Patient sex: M
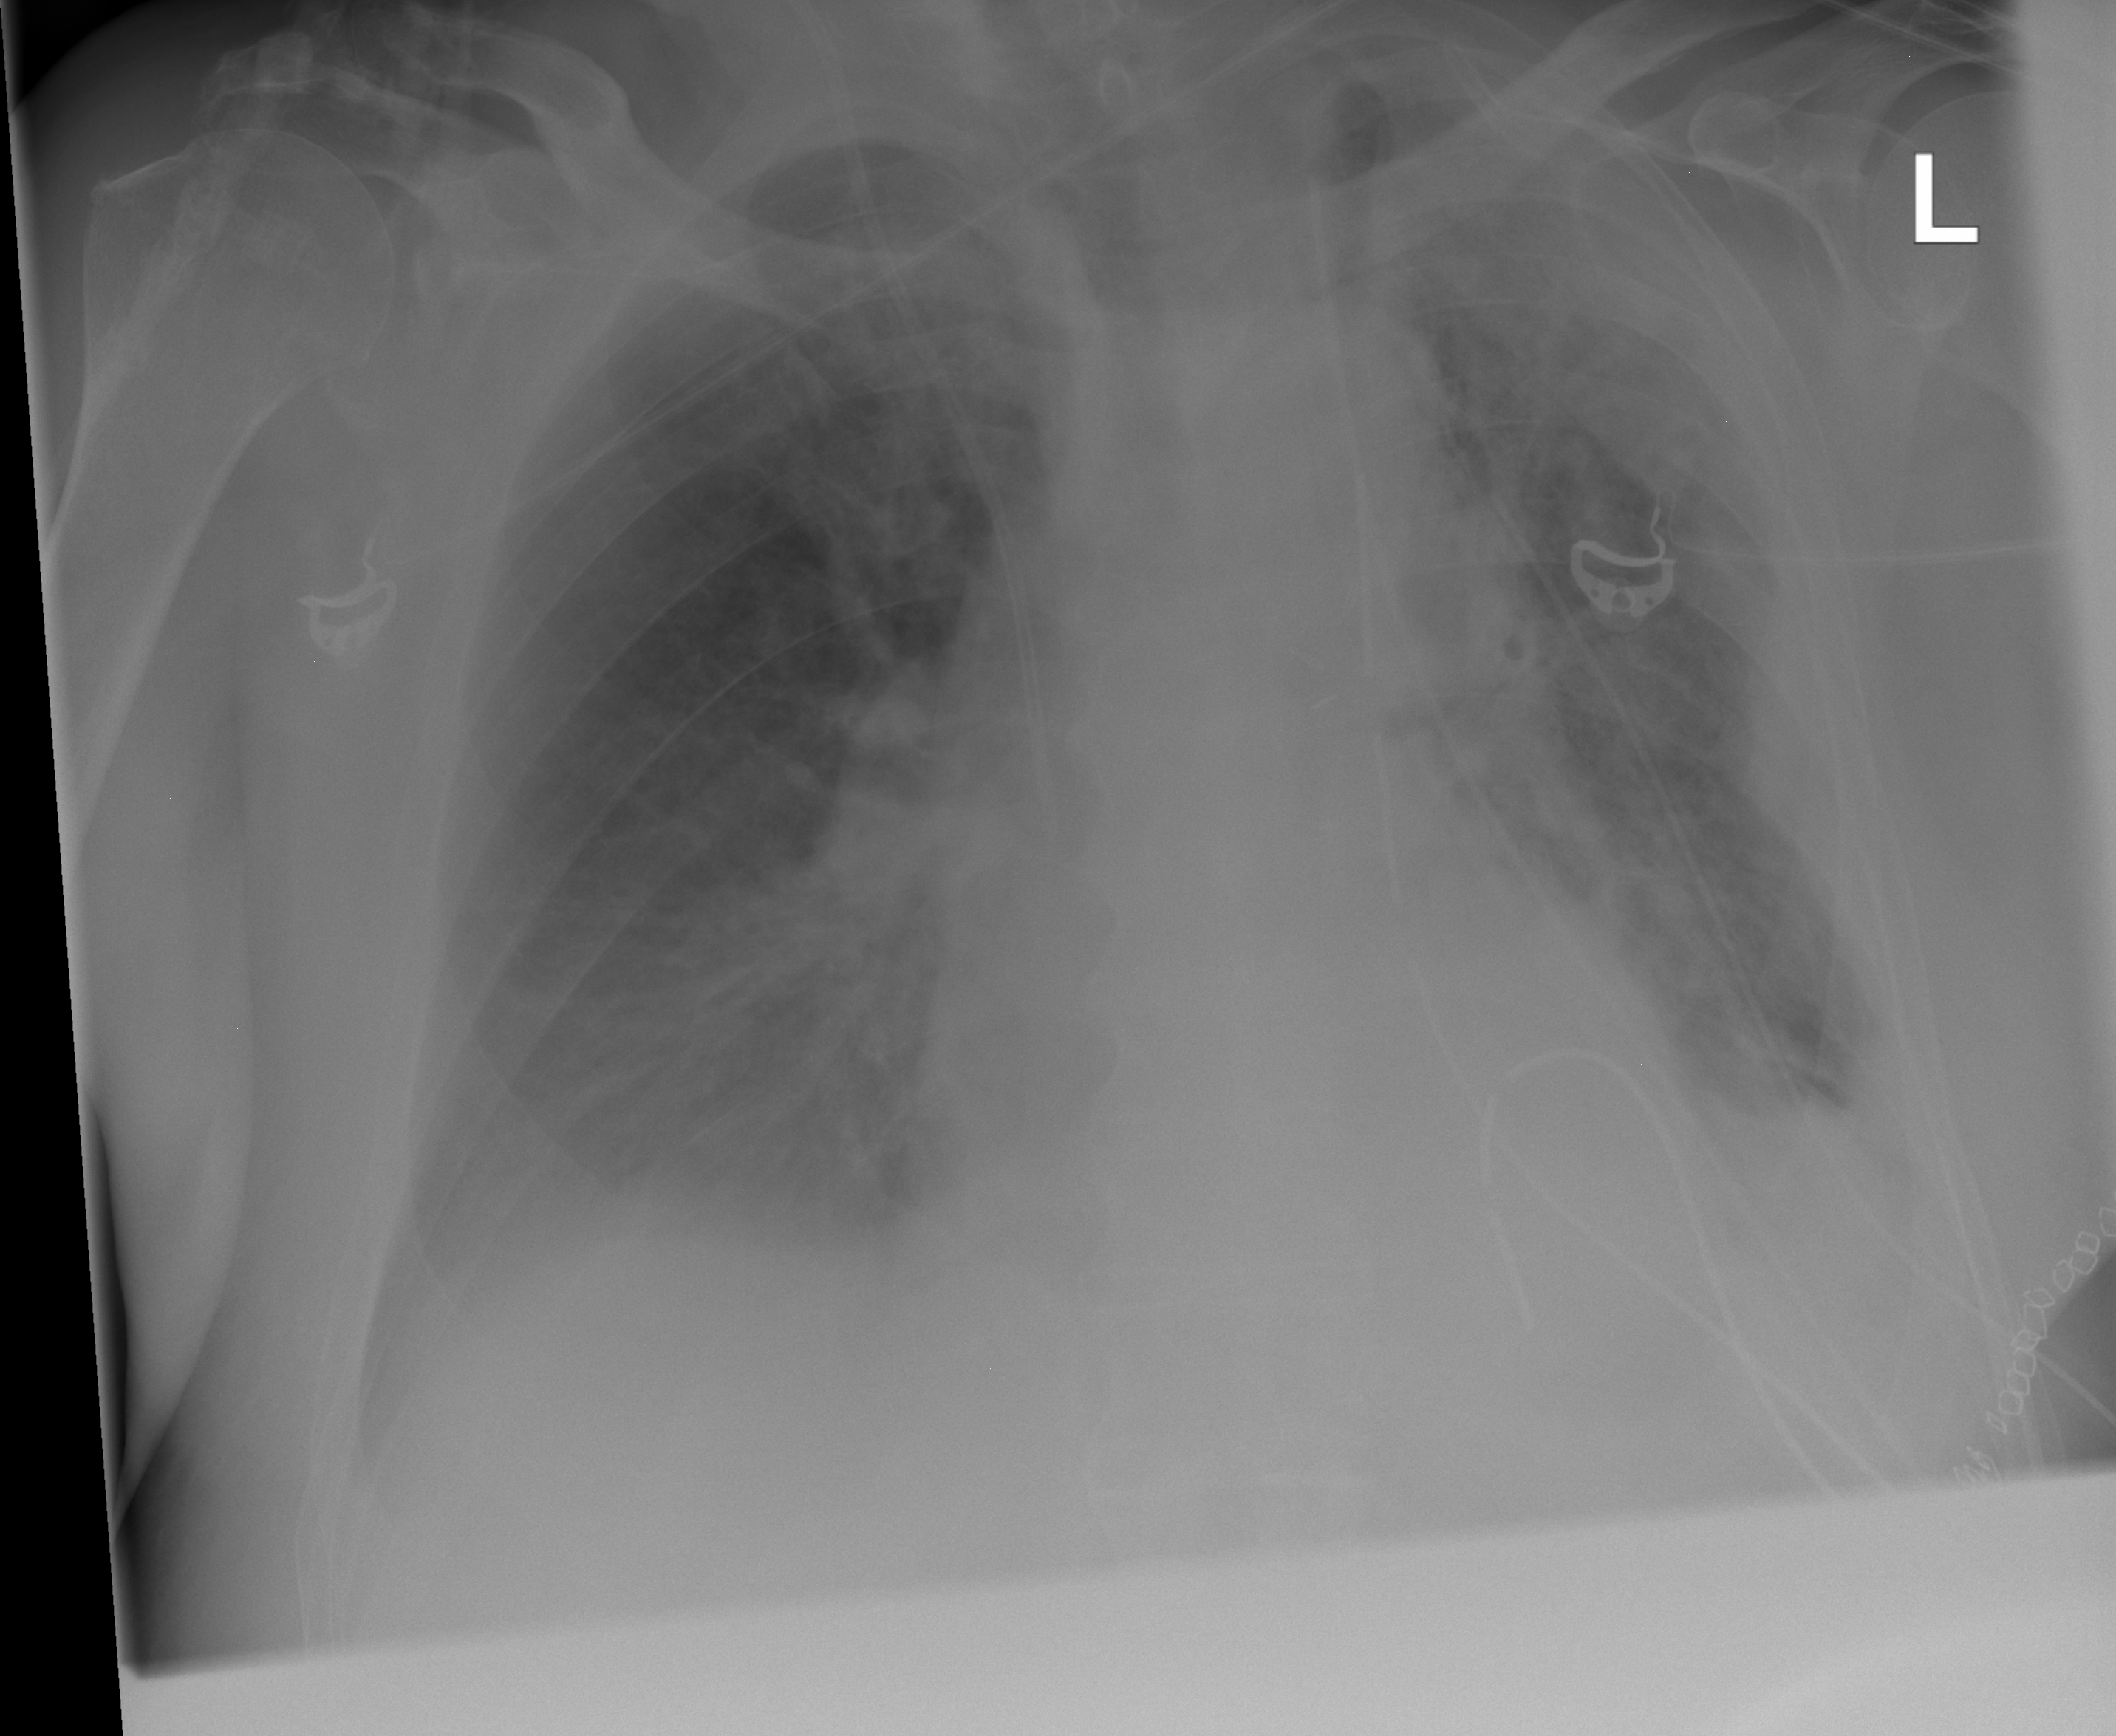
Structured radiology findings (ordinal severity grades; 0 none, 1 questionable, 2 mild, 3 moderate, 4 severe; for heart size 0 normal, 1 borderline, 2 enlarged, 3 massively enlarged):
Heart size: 1
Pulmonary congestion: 2
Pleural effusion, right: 2
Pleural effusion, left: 2
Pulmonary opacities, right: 2
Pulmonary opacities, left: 2
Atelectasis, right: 2
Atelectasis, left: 3